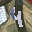
Label: 4